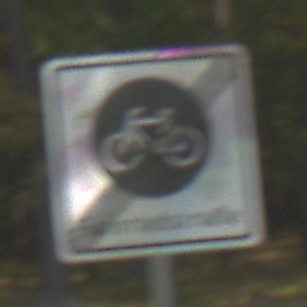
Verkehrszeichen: EndeFahrradstrasse
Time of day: MorningAfternoon
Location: Outdoor (Suburban)
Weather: Clear
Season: NotSpecified
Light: Natural